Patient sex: F
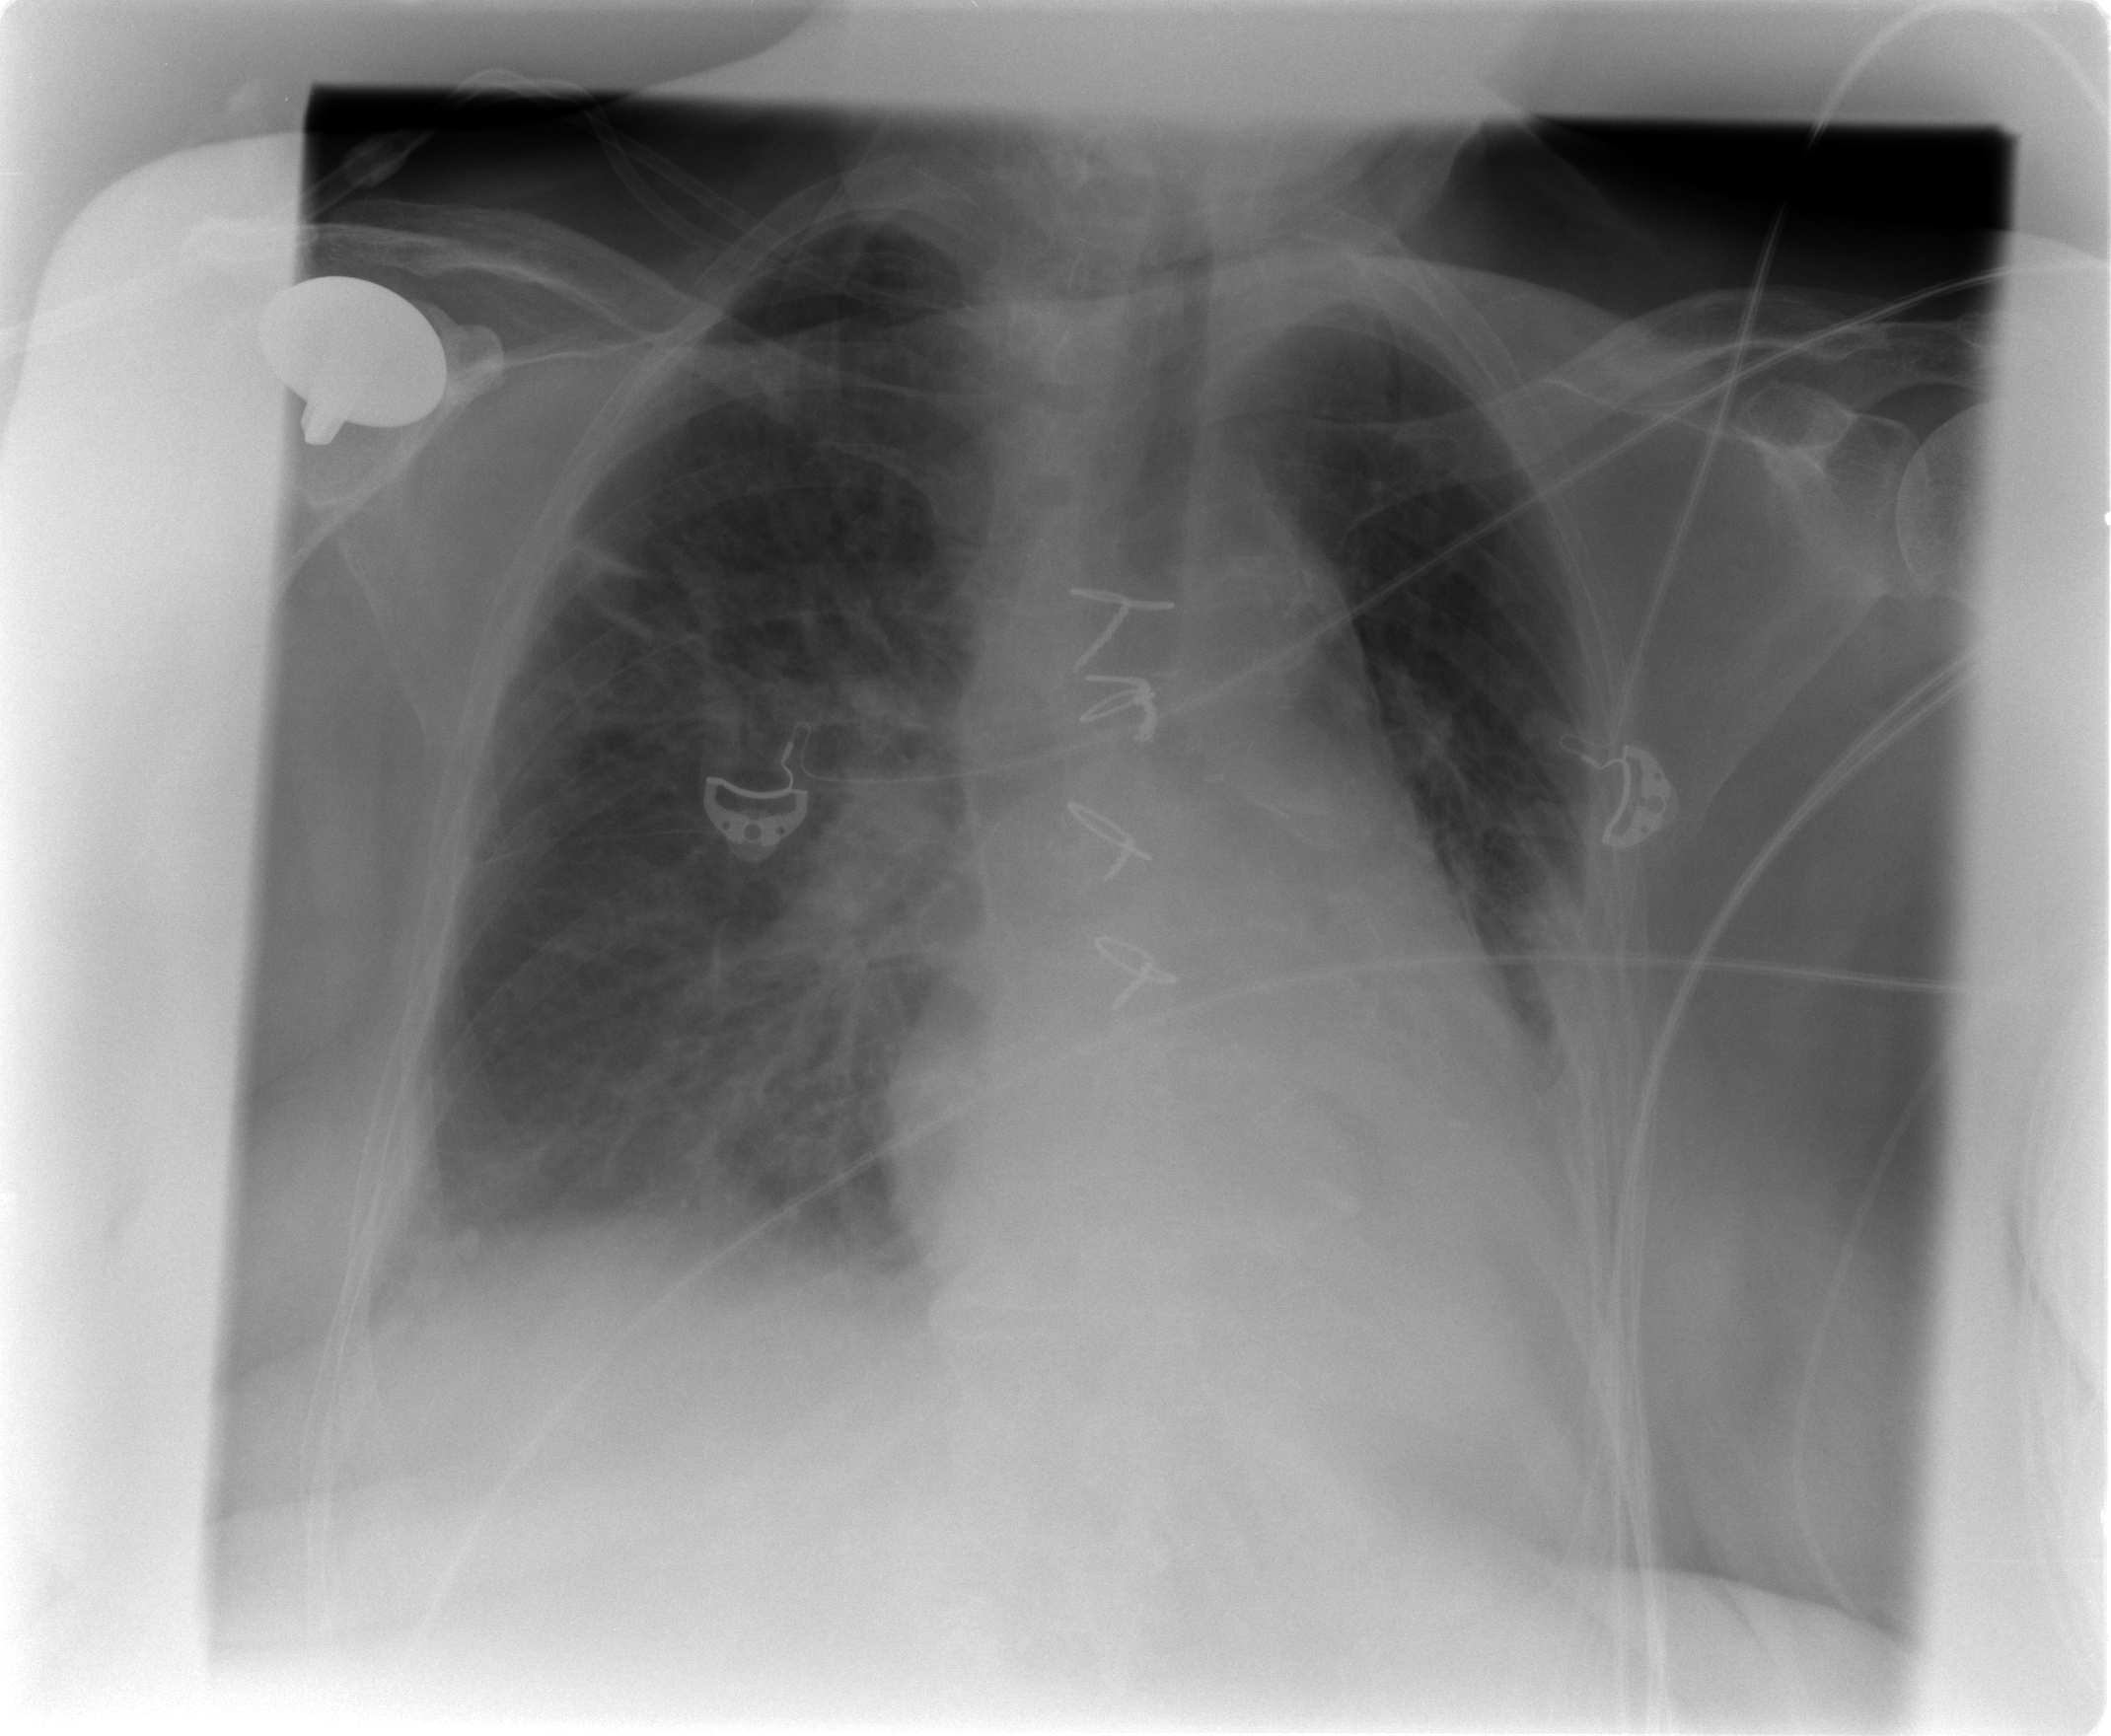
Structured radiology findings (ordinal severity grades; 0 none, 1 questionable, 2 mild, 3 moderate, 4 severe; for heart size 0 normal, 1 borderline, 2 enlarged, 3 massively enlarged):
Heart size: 2
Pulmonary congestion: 2
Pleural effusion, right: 0
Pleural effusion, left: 2
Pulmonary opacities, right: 0
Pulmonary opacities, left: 0
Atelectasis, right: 0
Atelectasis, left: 2